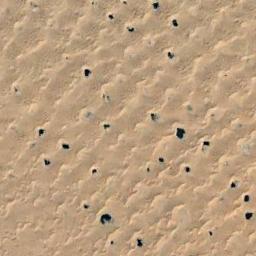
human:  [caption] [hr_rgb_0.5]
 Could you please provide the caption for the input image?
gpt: The desert has yellow sand, Some trellis dunes and black decayed rocks .

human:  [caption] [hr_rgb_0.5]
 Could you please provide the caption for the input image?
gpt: This is a yellow desert with wavy stripes and there is sparse dark green chaparral in the desert .

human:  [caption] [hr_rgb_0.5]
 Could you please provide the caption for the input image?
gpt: The white desert is full of sparse plants .

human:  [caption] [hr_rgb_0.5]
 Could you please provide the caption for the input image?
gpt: There are many lines in the desert .

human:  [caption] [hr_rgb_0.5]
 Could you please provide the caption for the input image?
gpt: A yellow desert with many dunes and bushes .